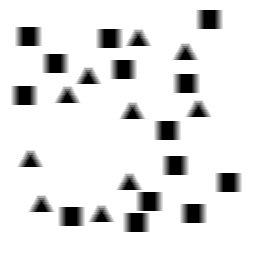
Squares: 14
Triangles: 10
Stars: 0
Total shapes: 24